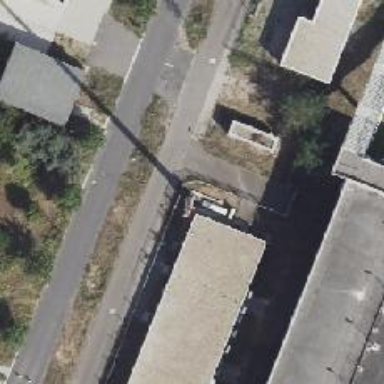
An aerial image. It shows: Mast tower used for communication.